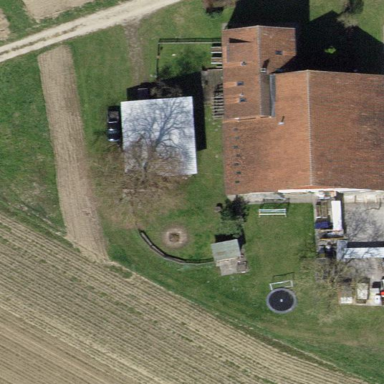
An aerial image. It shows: Farm with farmyard.